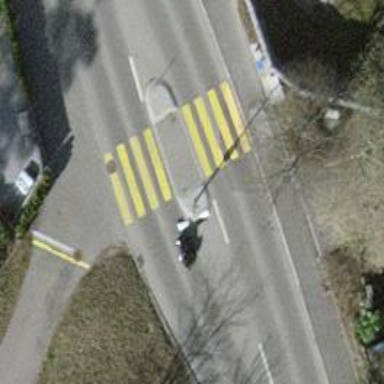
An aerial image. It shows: Uncontrolled crossing with central island on the road.